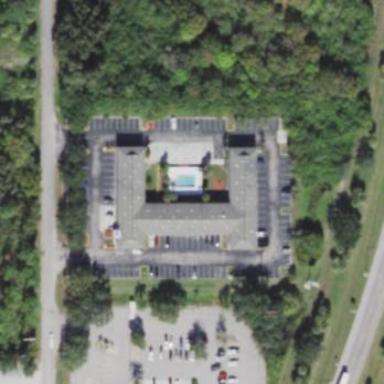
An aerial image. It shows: Motel building.